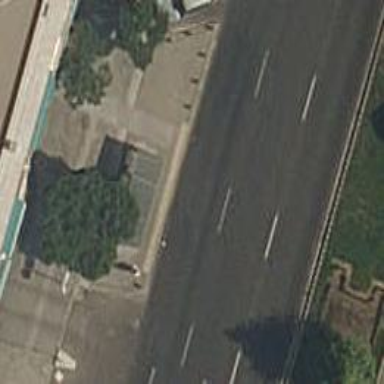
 featuring designated cycle lane on the left."